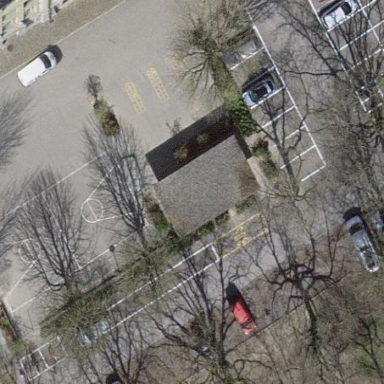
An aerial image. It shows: View of roof of building.